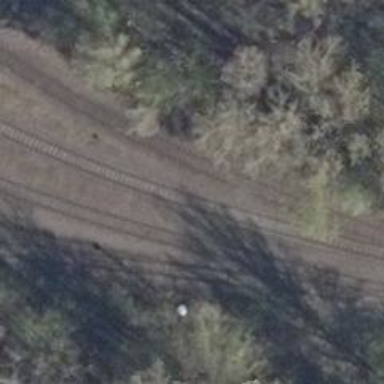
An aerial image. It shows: Rail spur service.